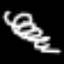
Label: squiggle